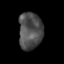
Tissue: skin
Cell type: Fibroblasts
Senescence score: 0.7867
Nuclear area (px): 860
Mean DAPI intensity: 78.408